Question: Dear members of stackoverflow,
I want to create a circular frequency histogram (rose diagram) using the the frequencies for each bin listed as a single column in a text file. How could I do this using matplotlib.pyplot and numpy in python3?
I did an initial attempt with a code I found on the internet, but when I get the rose diagram the bins are overlapped when they should be beside each other. Other detail: the radius of the circle for each bin should be the frequency, but this also changes and does not match my frequencies.
I want my bins to go from 0 to 360 degrees with width of 10 degrees; example: 0-10, 10-20 etc.
This is a sample of the txt file with the frequencies(frequencies.txt):
'''
0
0
0
0
0
2
0
1
1
0
1
0
0
1
2
29
108
262
290
184
81
25
7
2
3
1
1
0
0
0
0
0
0
0
0
0
'''

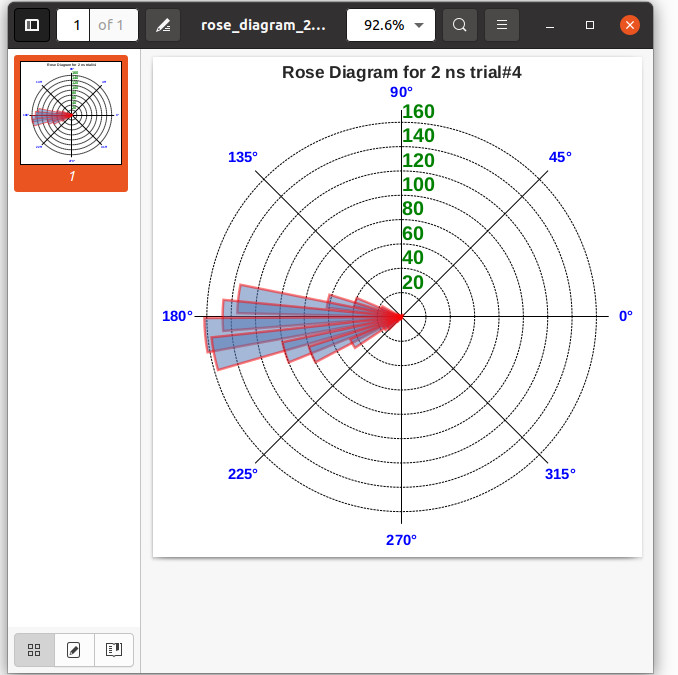
Answer: You could create a polar bar plot. The angles need to be converted from degrees to radians.
'frequencies = np.loadtxt('filename.txt')' would read the values from file (<URL>.
'''
import numpy as np
import matplotlib.pyplot as plt
frequencies = [0, 0, 0, 0, 0, 2, 0, 1, 1, 0, 1, 0, 0, 1, 2, 29, 108, 262, 290,
184, 81, 25, 7, 2, 3, 1, 1, 0, 0, 0, 0, 0, 0, 0, 0, 0]
fig = plt.figure()
ax = plt.axes(polar=True)
theta = np.radians(np.arange(0, 360, 10))
width = np.radians(10)
ax.bar(theta, frequencies, width=width,
facecolor='lightblue', edgecolor='red', alpha=0.5, align='edge')
ax.set_xticks(theta)
plt.show()
'''
<URL>